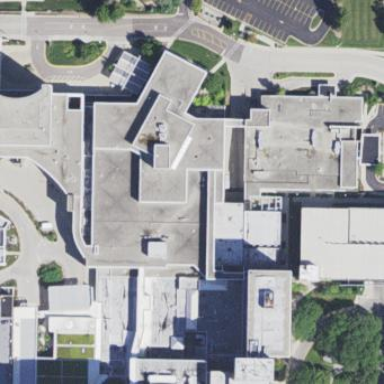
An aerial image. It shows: Hospital building.